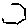
Label: hexagon